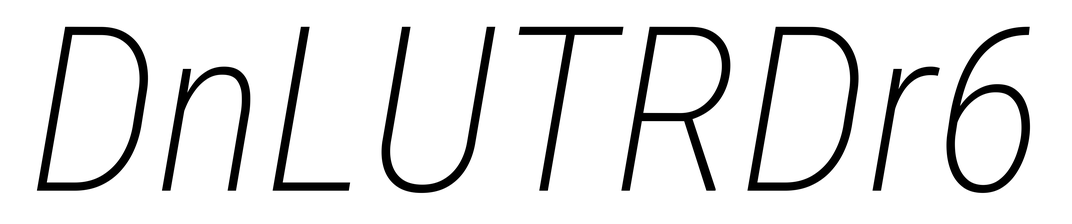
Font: Roboto-Italic_Condensed_ExtraLight_Italic